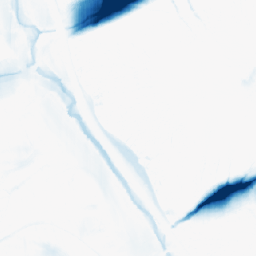
Category: morphological
Decomposition family: morphological_ellipse
Decomposition parameters: operation: closing
width: 50
height: 10
Upsampling method: nearest
Upsampling parameters: scale: 4
Upsampling scale: 4